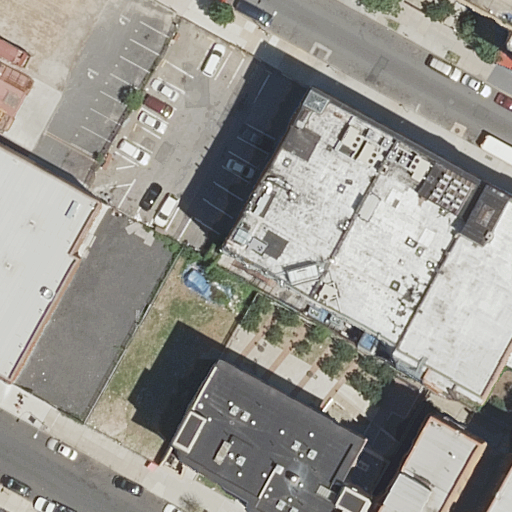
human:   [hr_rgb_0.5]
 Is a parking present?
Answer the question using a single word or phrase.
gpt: yes

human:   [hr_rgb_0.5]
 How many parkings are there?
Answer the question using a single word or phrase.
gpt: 2

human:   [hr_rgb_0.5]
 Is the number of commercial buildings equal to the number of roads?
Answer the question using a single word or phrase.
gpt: no

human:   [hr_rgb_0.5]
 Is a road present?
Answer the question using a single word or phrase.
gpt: yes

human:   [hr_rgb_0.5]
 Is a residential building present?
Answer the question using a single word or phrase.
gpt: yes

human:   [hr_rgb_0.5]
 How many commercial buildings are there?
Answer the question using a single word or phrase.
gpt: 0

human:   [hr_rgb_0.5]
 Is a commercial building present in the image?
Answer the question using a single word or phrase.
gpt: no

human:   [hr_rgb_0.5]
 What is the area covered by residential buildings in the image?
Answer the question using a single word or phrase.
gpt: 5537m2

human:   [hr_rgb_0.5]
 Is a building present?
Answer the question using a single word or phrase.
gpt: yes

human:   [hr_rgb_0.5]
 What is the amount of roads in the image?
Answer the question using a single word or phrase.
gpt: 3

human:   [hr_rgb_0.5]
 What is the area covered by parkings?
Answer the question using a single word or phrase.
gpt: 1402m2

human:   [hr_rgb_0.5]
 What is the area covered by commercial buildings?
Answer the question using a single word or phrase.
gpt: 0m2

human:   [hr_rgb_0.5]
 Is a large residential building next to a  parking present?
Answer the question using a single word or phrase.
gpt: yes

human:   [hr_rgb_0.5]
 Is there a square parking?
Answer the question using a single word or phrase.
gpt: no

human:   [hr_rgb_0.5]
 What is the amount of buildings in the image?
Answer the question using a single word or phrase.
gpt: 10

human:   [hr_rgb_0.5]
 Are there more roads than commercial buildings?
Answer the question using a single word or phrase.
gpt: yes

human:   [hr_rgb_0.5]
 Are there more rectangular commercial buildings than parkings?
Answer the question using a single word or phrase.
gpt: no

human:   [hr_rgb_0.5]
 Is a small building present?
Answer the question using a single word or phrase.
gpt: yes

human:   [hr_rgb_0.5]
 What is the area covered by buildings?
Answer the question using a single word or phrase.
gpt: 5537m2

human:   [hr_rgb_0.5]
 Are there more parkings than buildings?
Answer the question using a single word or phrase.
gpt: no

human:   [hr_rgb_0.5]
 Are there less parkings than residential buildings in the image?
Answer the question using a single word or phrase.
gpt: yes

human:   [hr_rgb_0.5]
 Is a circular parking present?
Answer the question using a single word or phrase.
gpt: no

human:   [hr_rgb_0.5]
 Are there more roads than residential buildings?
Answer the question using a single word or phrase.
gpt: no

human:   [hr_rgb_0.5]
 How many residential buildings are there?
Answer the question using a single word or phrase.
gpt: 10

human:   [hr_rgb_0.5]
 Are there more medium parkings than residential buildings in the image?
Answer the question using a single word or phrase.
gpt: no

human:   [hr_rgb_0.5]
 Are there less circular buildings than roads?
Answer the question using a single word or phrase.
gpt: yes

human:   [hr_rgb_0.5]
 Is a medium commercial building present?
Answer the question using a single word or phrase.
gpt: no

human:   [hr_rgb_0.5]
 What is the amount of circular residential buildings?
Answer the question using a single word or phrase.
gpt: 0

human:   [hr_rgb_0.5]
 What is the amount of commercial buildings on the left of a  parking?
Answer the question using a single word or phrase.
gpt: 0

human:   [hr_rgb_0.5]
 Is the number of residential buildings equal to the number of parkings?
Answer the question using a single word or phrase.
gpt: no

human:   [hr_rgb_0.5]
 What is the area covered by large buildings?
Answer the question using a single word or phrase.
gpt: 4823m2

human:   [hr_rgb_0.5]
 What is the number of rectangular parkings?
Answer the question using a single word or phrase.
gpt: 2

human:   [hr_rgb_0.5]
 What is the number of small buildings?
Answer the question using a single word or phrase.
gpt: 1

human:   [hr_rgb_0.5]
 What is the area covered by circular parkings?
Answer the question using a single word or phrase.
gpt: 0m2

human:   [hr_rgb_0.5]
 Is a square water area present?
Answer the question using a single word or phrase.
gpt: no

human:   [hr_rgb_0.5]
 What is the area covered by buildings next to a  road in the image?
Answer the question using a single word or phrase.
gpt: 5537m2

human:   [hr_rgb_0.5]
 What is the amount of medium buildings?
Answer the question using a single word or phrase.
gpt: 4

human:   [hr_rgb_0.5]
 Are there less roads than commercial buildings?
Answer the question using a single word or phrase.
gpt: no

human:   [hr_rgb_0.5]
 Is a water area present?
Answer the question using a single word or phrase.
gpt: no

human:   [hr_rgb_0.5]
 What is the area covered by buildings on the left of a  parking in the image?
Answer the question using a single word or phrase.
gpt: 1177m2

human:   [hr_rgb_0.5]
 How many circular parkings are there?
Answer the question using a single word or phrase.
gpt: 0

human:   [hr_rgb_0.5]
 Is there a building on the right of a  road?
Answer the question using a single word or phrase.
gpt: yes

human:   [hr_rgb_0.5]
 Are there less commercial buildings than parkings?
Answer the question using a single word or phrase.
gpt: yes

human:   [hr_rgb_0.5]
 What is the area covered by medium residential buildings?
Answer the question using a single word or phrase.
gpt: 681m2

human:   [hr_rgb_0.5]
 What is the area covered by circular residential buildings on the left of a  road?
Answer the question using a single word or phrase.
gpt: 0m2

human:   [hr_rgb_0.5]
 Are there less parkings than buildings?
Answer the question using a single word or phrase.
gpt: yes

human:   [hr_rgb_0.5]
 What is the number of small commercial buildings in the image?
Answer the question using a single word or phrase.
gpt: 0

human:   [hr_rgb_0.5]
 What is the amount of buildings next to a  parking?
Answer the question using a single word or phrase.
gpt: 10

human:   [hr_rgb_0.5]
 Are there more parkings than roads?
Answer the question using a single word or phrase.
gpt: no

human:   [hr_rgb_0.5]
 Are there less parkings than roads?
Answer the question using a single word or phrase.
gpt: yes

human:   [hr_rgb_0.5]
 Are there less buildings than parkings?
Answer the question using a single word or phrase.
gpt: no

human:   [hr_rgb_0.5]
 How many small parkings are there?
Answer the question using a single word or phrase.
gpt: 0

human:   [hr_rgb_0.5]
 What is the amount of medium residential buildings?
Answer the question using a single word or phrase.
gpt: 4

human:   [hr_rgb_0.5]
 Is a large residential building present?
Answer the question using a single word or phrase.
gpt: yes

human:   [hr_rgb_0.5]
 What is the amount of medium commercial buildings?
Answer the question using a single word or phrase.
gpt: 0

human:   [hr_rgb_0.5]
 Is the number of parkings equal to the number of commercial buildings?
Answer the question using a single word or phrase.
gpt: no

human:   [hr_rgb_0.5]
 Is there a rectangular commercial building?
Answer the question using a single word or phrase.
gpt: no

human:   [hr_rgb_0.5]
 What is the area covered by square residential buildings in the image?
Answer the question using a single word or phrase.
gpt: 0m2

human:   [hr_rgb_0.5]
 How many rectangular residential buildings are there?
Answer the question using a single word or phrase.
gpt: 6

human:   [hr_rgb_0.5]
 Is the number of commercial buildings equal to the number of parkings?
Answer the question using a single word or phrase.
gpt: no

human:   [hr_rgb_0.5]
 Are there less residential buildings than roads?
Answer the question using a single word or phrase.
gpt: no

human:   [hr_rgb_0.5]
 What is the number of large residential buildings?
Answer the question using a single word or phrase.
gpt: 5

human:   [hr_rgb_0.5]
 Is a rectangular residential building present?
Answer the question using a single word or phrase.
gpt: yes

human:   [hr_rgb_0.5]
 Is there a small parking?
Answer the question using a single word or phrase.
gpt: no